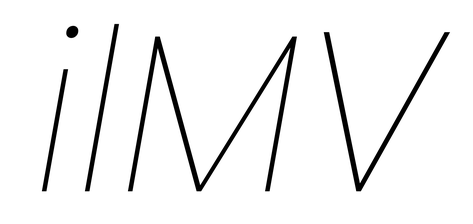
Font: Poppins-ThinItalic